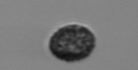
Label: Pseudochattonella_farcimen